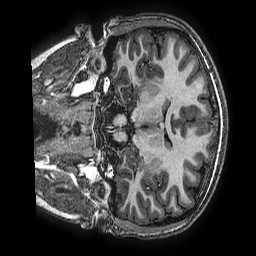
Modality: T1w
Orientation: coronal
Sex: female
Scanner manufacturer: ge
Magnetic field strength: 3 T
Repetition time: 0.00766 s
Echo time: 0.003476 s